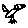
Label: bird